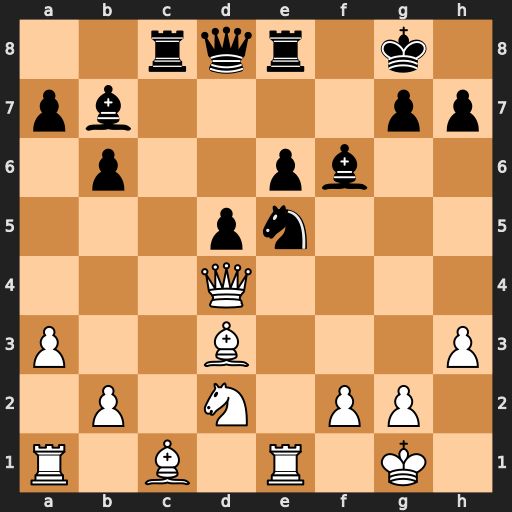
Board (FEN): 2rqr1k1/pb4pp/1p2pb2/3pn3/3Q4/P2B3P/1P1N1PP1/R1B1R1K1
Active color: w
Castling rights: -
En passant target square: -
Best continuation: Rxe5 Bxe5 Qxe5